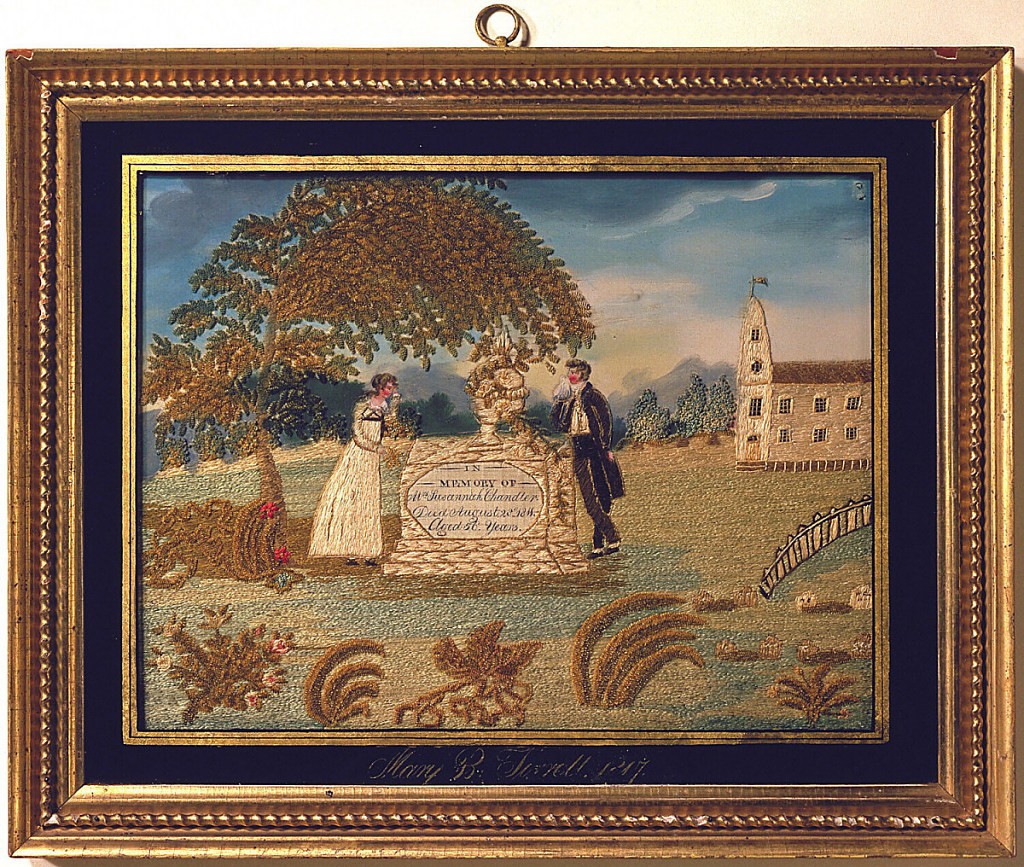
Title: Embroidered picture
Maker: Mary B. Tyrrell
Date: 1817
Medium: silk, plain weave Technique: stem, satin, knot stitching; long floating stitching for foliage; faces, hands and background painted
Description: Embroidered picture showing a man and woman weeping over a tomb under the shade of a willow tree.  The tomb's inscription reads, "In memory of Mrs. Susannah Chandler.  Died August 28th, 1811.  Aged 56 years."  There are plants in foreground, and a church in background.  The name of the maker - "Mary B. Tyrrell, 1817" - is painted along the bottom.